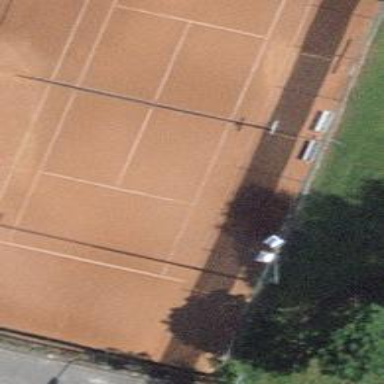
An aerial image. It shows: Tennis court on pitch designated for leisure land.